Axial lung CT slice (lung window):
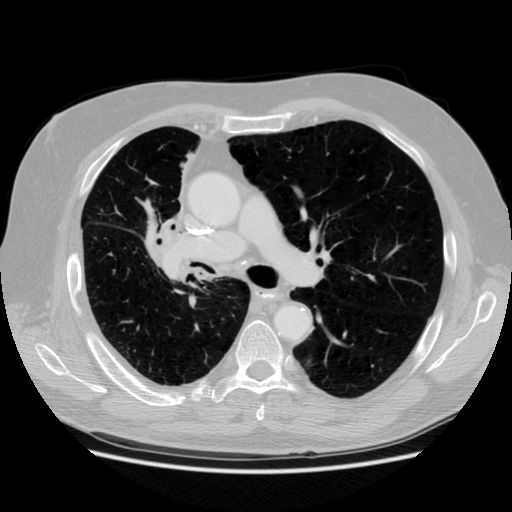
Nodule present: no